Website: walmart
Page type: billing-address
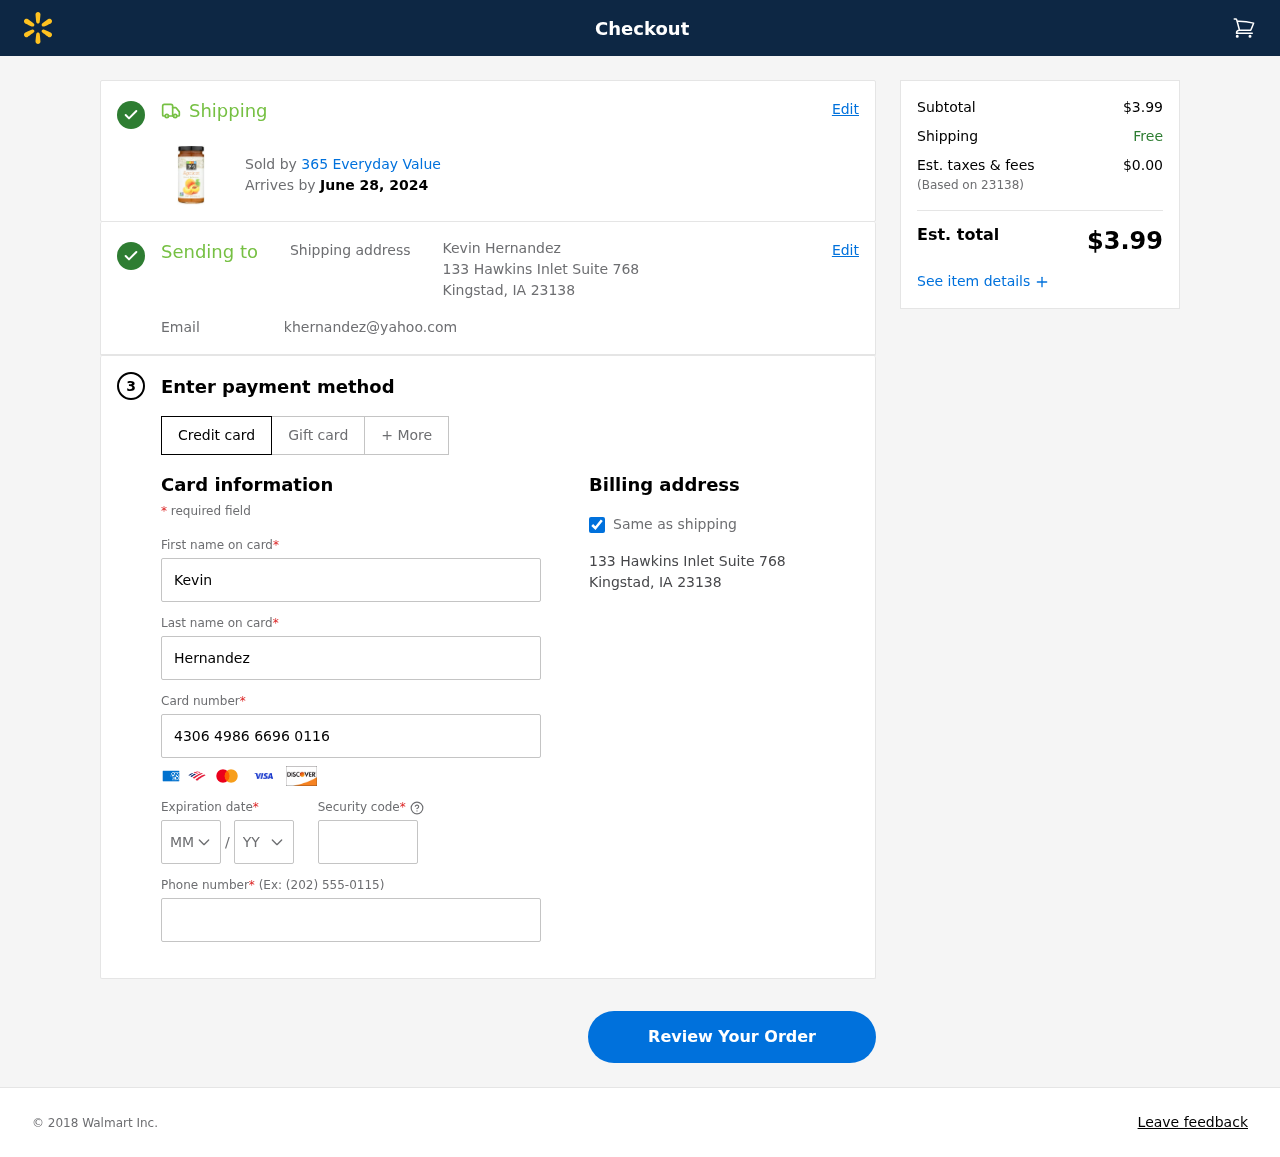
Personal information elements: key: PII_CARD_CVV
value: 267
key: PII_CARD_EXPIRY_MONTH
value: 11
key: PII_CARD_EXPIRY_YEAR
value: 27
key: PII_CARD_NUMBER
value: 4306 4986 6696 0116
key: PII_CITY_STATE_ZIP
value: Kingstad, IA 23138
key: PII_EMAIL
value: khernandez@yahoo.com
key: PII_FIRSTNAME
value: Kevin
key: PII_FULLNAME
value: Kevin Hernandez
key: PII_LASTNAME
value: Hernandez
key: PII_PHONE
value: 9073670269
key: PII_POSTCODE
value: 23138
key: PII_STREET
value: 133 Hawkins Inlet Suite 768
Product elements: key: PRODUCT1_BRAND
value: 365 Everyday Value
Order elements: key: ORDER_DELIVERY_DATE
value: June 28, 2024
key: ORDER_SUBTOTAL
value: $3.99
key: ORDER_TAX
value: $0.00
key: ORDER_TOTAL
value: $3.99